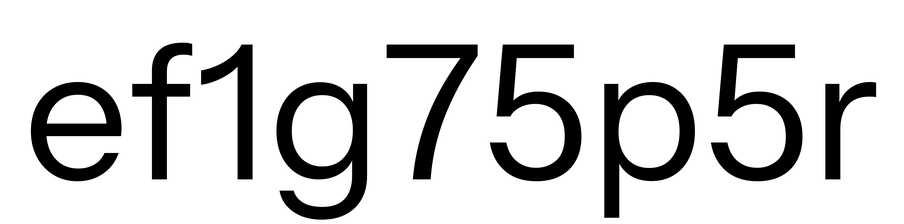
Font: InstrumentSans_Regular